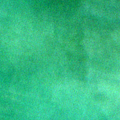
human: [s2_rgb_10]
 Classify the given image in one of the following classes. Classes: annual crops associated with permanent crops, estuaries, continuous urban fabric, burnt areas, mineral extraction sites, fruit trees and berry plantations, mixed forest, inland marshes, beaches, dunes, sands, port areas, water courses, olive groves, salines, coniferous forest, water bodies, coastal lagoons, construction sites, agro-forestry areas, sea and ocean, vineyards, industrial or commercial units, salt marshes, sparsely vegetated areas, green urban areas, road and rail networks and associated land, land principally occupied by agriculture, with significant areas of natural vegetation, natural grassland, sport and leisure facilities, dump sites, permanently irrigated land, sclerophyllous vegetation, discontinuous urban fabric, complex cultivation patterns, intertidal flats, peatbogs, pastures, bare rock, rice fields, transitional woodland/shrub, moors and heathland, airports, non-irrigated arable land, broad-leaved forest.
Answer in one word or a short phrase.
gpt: estuaries